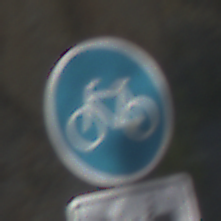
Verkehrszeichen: Radweg
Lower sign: MehrspurigeFahrzeugeFrei9
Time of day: MorningAfternoon
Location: Outdoor (Nature)
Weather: Clear
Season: NotSpecified
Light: Natural